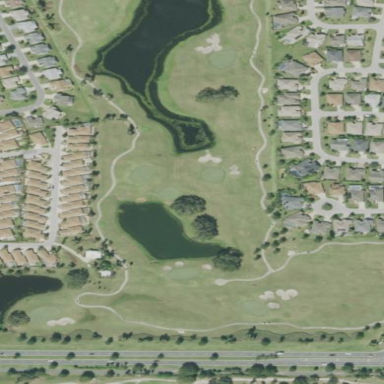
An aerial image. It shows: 9-hole golf course in the leisure land.